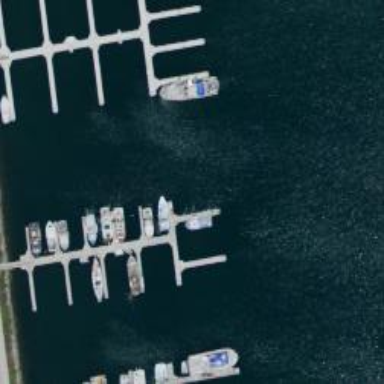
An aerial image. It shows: Man-made pier.